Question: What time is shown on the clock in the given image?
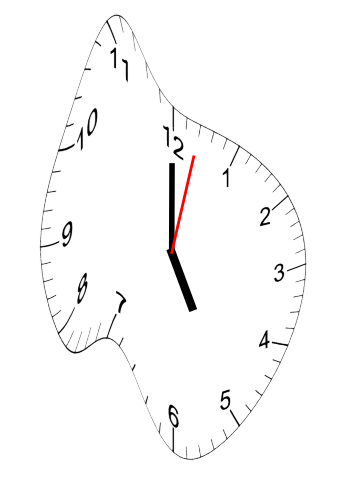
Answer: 05:00:02